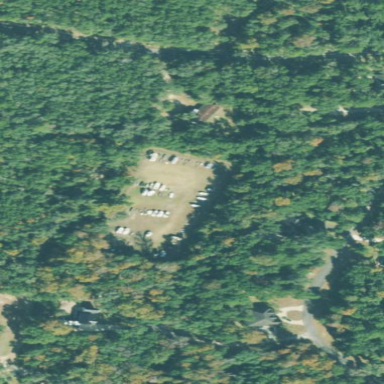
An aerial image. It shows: Boat storage area.